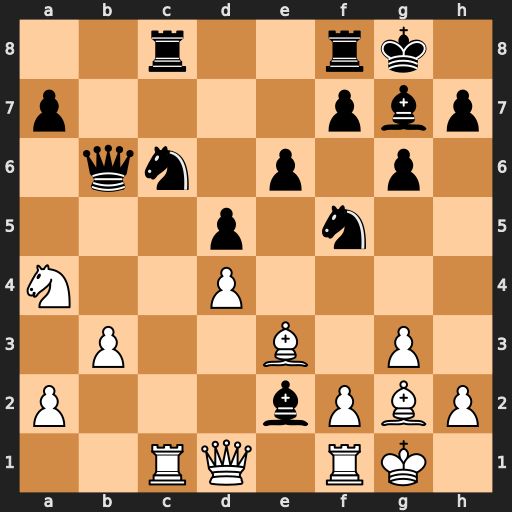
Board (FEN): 2r2rk1/p4pbp/1qn1p1p1/3p1n2/N2P4/1P2B1P1/P3bPBP/2RQ1RK1
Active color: w
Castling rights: -
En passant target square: -
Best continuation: Nxb6 Bxd1 Nxc8 Rxc8 Rfxd1